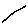
Label: line